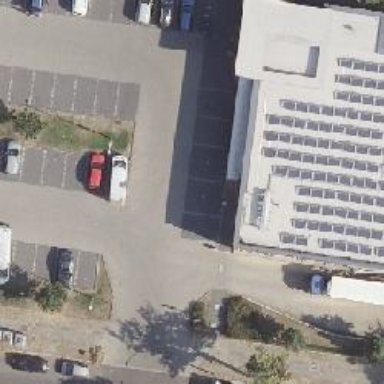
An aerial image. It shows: Parking aisle designated as service road.